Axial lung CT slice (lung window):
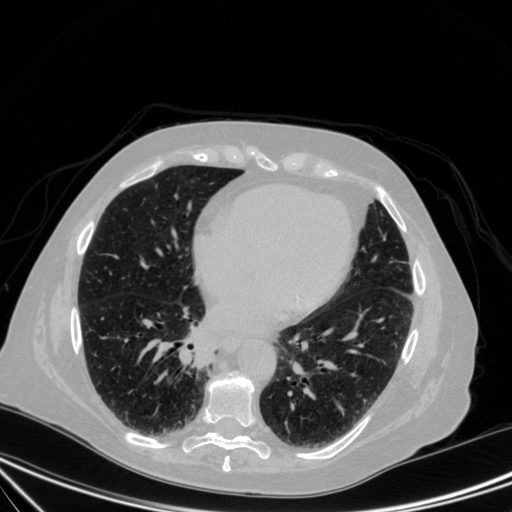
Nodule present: yes
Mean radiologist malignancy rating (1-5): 4